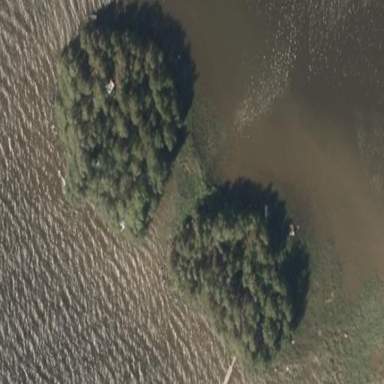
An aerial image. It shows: Island.